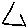
Label: triangle